Chest X-ray:
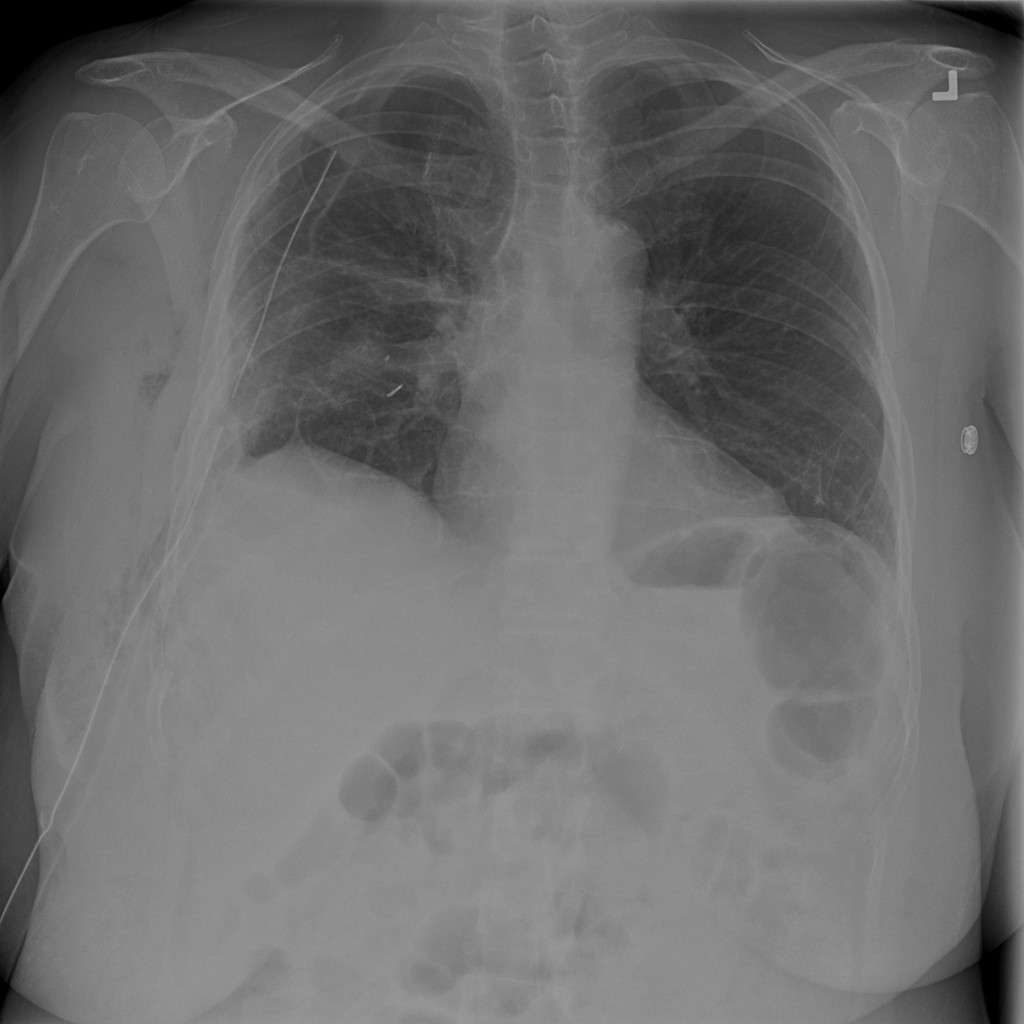
Findings: Fracture, Fibrosis, Consolidation, Effusion
No abnormal finding: no